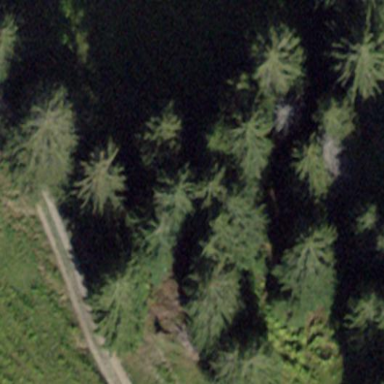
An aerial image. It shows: Forest area.